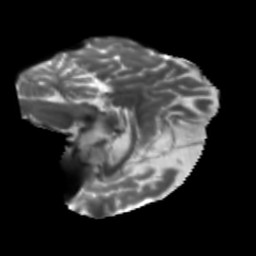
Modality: T2w
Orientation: sagittal
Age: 56
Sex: female
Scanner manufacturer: siemens
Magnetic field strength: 3 T
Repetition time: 5.25 s
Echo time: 0.08 s